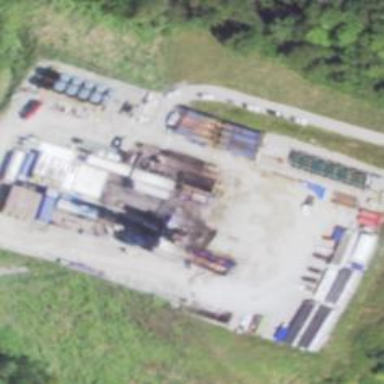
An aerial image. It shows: Petroleum well.